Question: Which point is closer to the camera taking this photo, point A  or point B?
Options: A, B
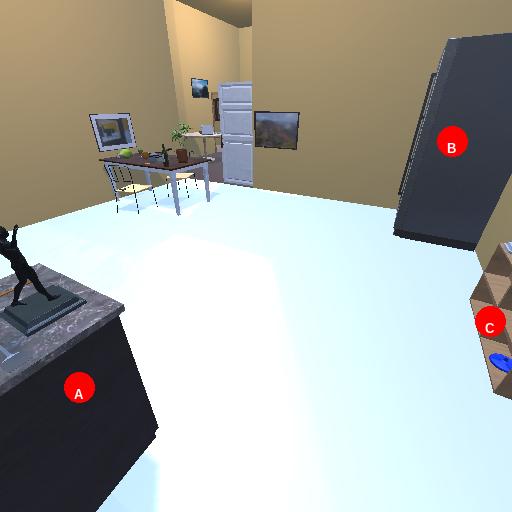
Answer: A